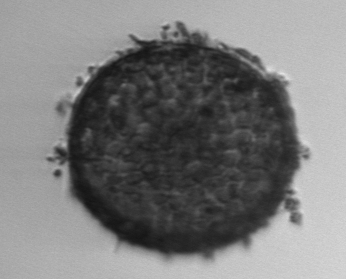
Label: Coscinodiscus